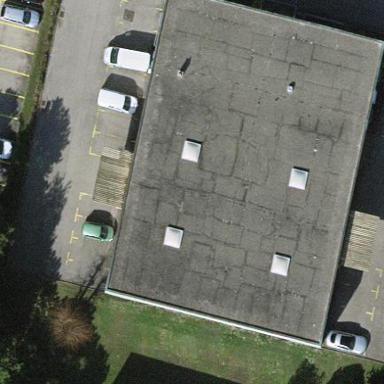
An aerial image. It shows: Industrial building.